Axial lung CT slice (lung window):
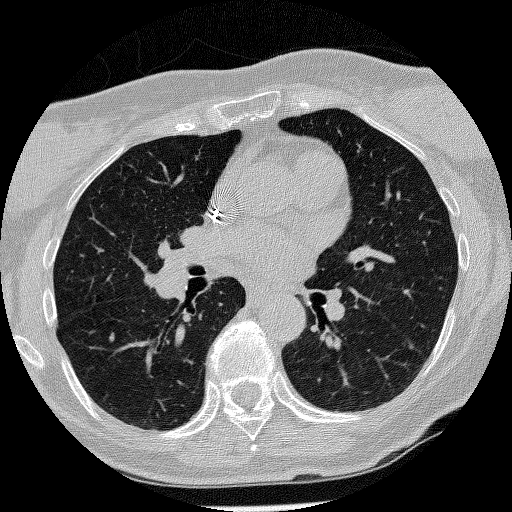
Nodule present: no